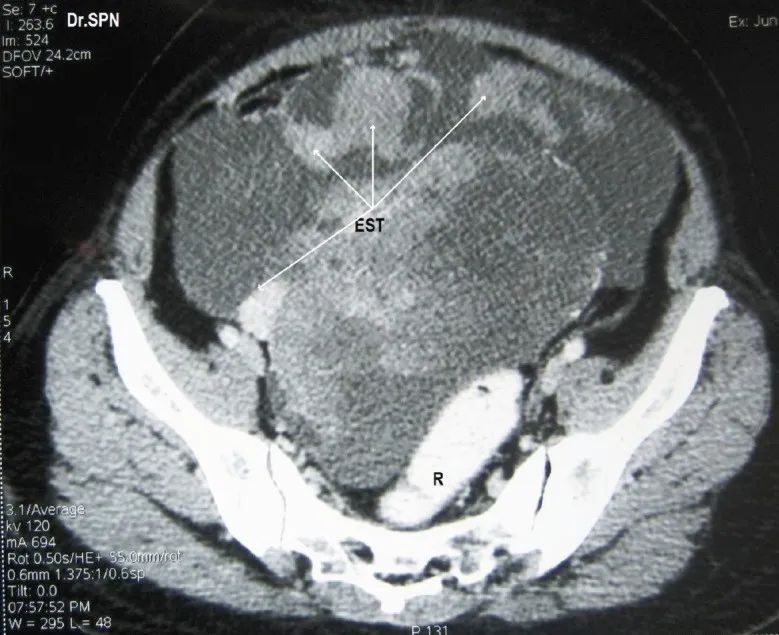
CT scan with oral and rectal contrast (R) showing a pelvic mass with multiple heterogeneously enhancing soft tissue masses with central necrotic areas within pelvis not separately seen from the ovaries (EST).
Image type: radiology (ct)